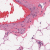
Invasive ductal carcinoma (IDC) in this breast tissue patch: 0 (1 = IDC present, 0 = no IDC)